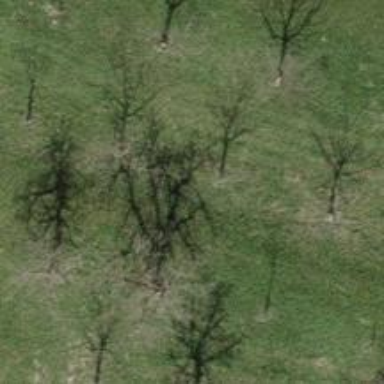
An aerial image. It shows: Single tag "natural: tree."